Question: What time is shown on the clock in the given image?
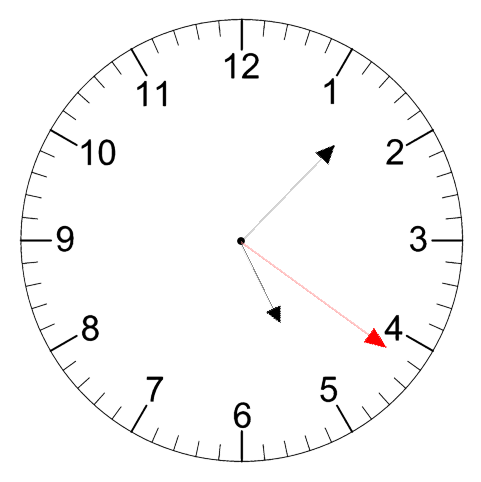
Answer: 05:07:21